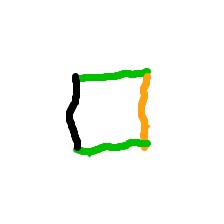
Shape: square